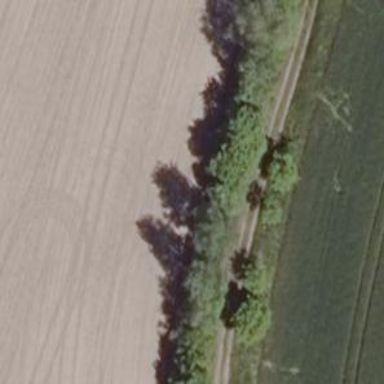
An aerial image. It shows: Row of trees in natural setting.